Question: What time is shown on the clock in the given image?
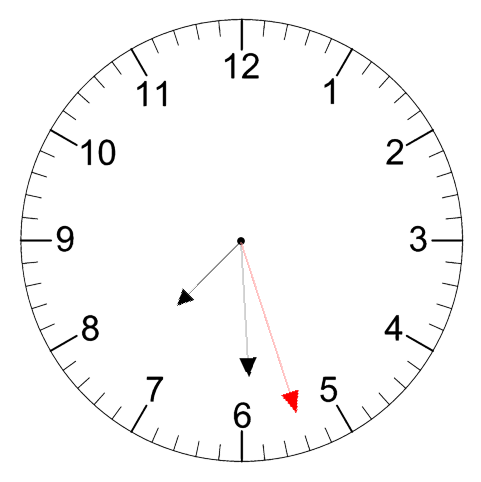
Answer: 07:29:27